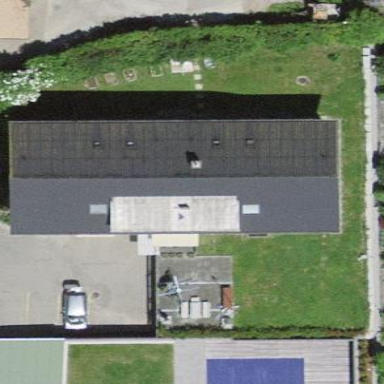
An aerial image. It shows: Residential building.